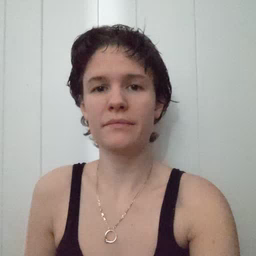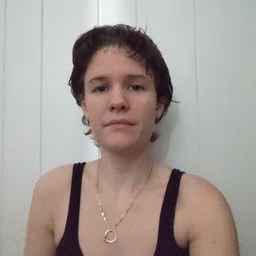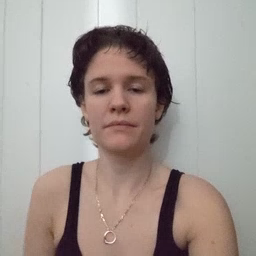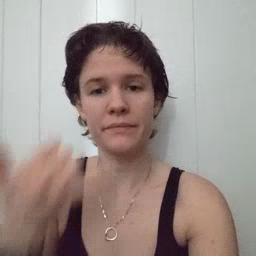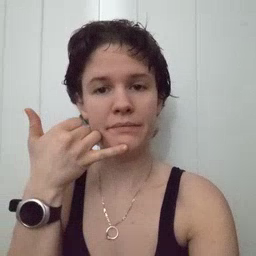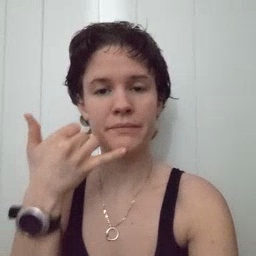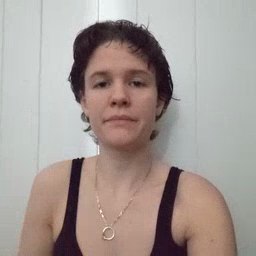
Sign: callonphone